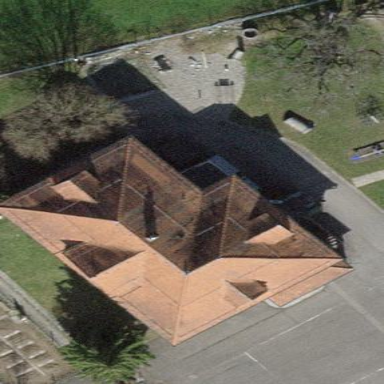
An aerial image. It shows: School building.